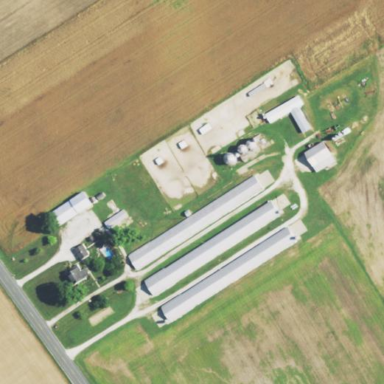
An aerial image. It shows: Farmyard area.